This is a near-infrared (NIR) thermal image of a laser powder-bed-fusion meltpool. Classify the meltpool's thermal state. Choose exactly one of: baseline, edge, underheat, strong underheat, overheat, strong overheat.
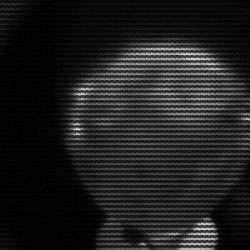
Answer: edge